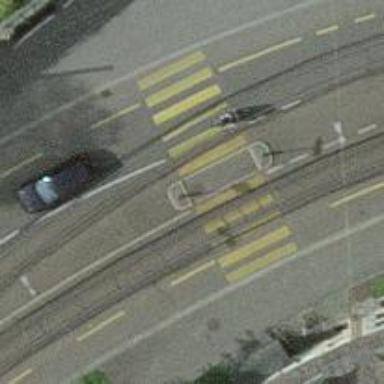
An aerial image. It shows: Tram crossing on the railway.